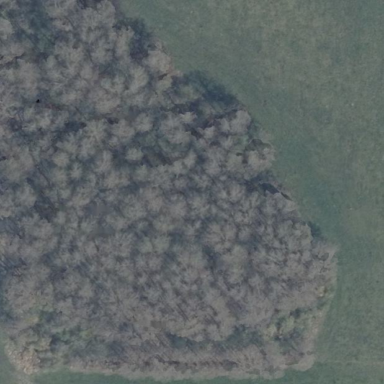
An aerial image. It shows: Forest area.